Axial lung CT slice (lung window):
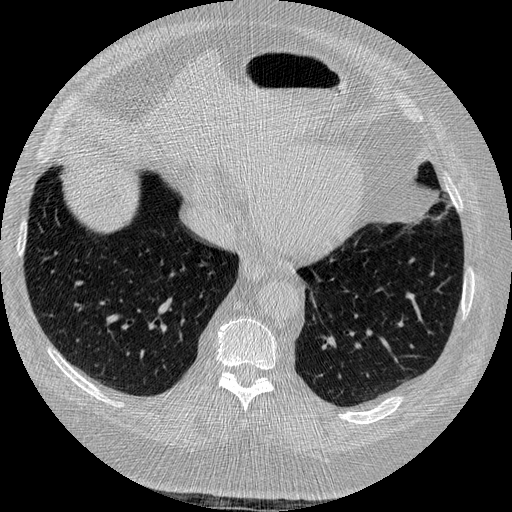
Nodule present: no